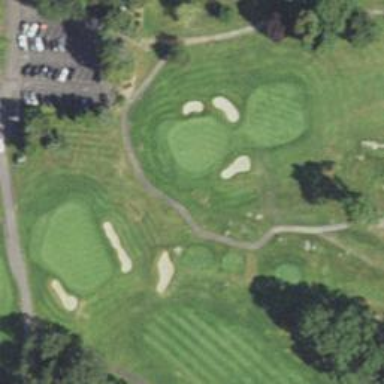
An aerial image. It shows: Grass area designated as golf tee.